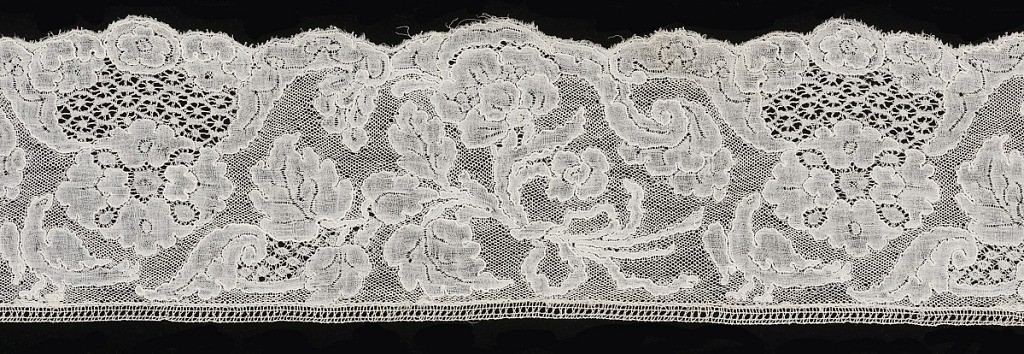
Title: Border
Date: mid-18th century
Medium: linen Technique: bobbin lace, Mechlin style
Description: Design of floral and foliated sprays interspersed by bow-knots, birds, and medallions.